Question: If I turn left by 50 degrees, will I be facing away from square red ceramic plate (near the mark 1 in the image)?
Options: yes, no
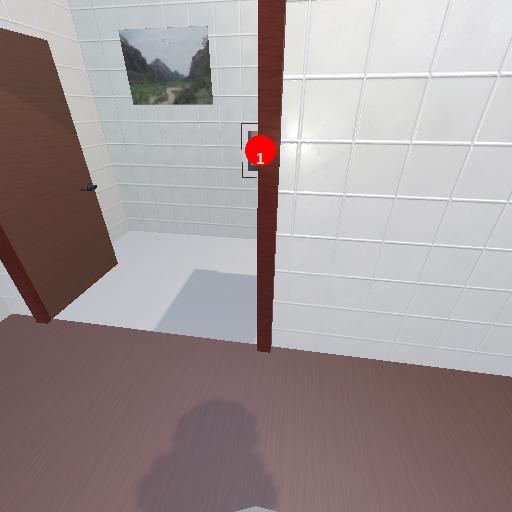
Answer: yes